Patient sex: F
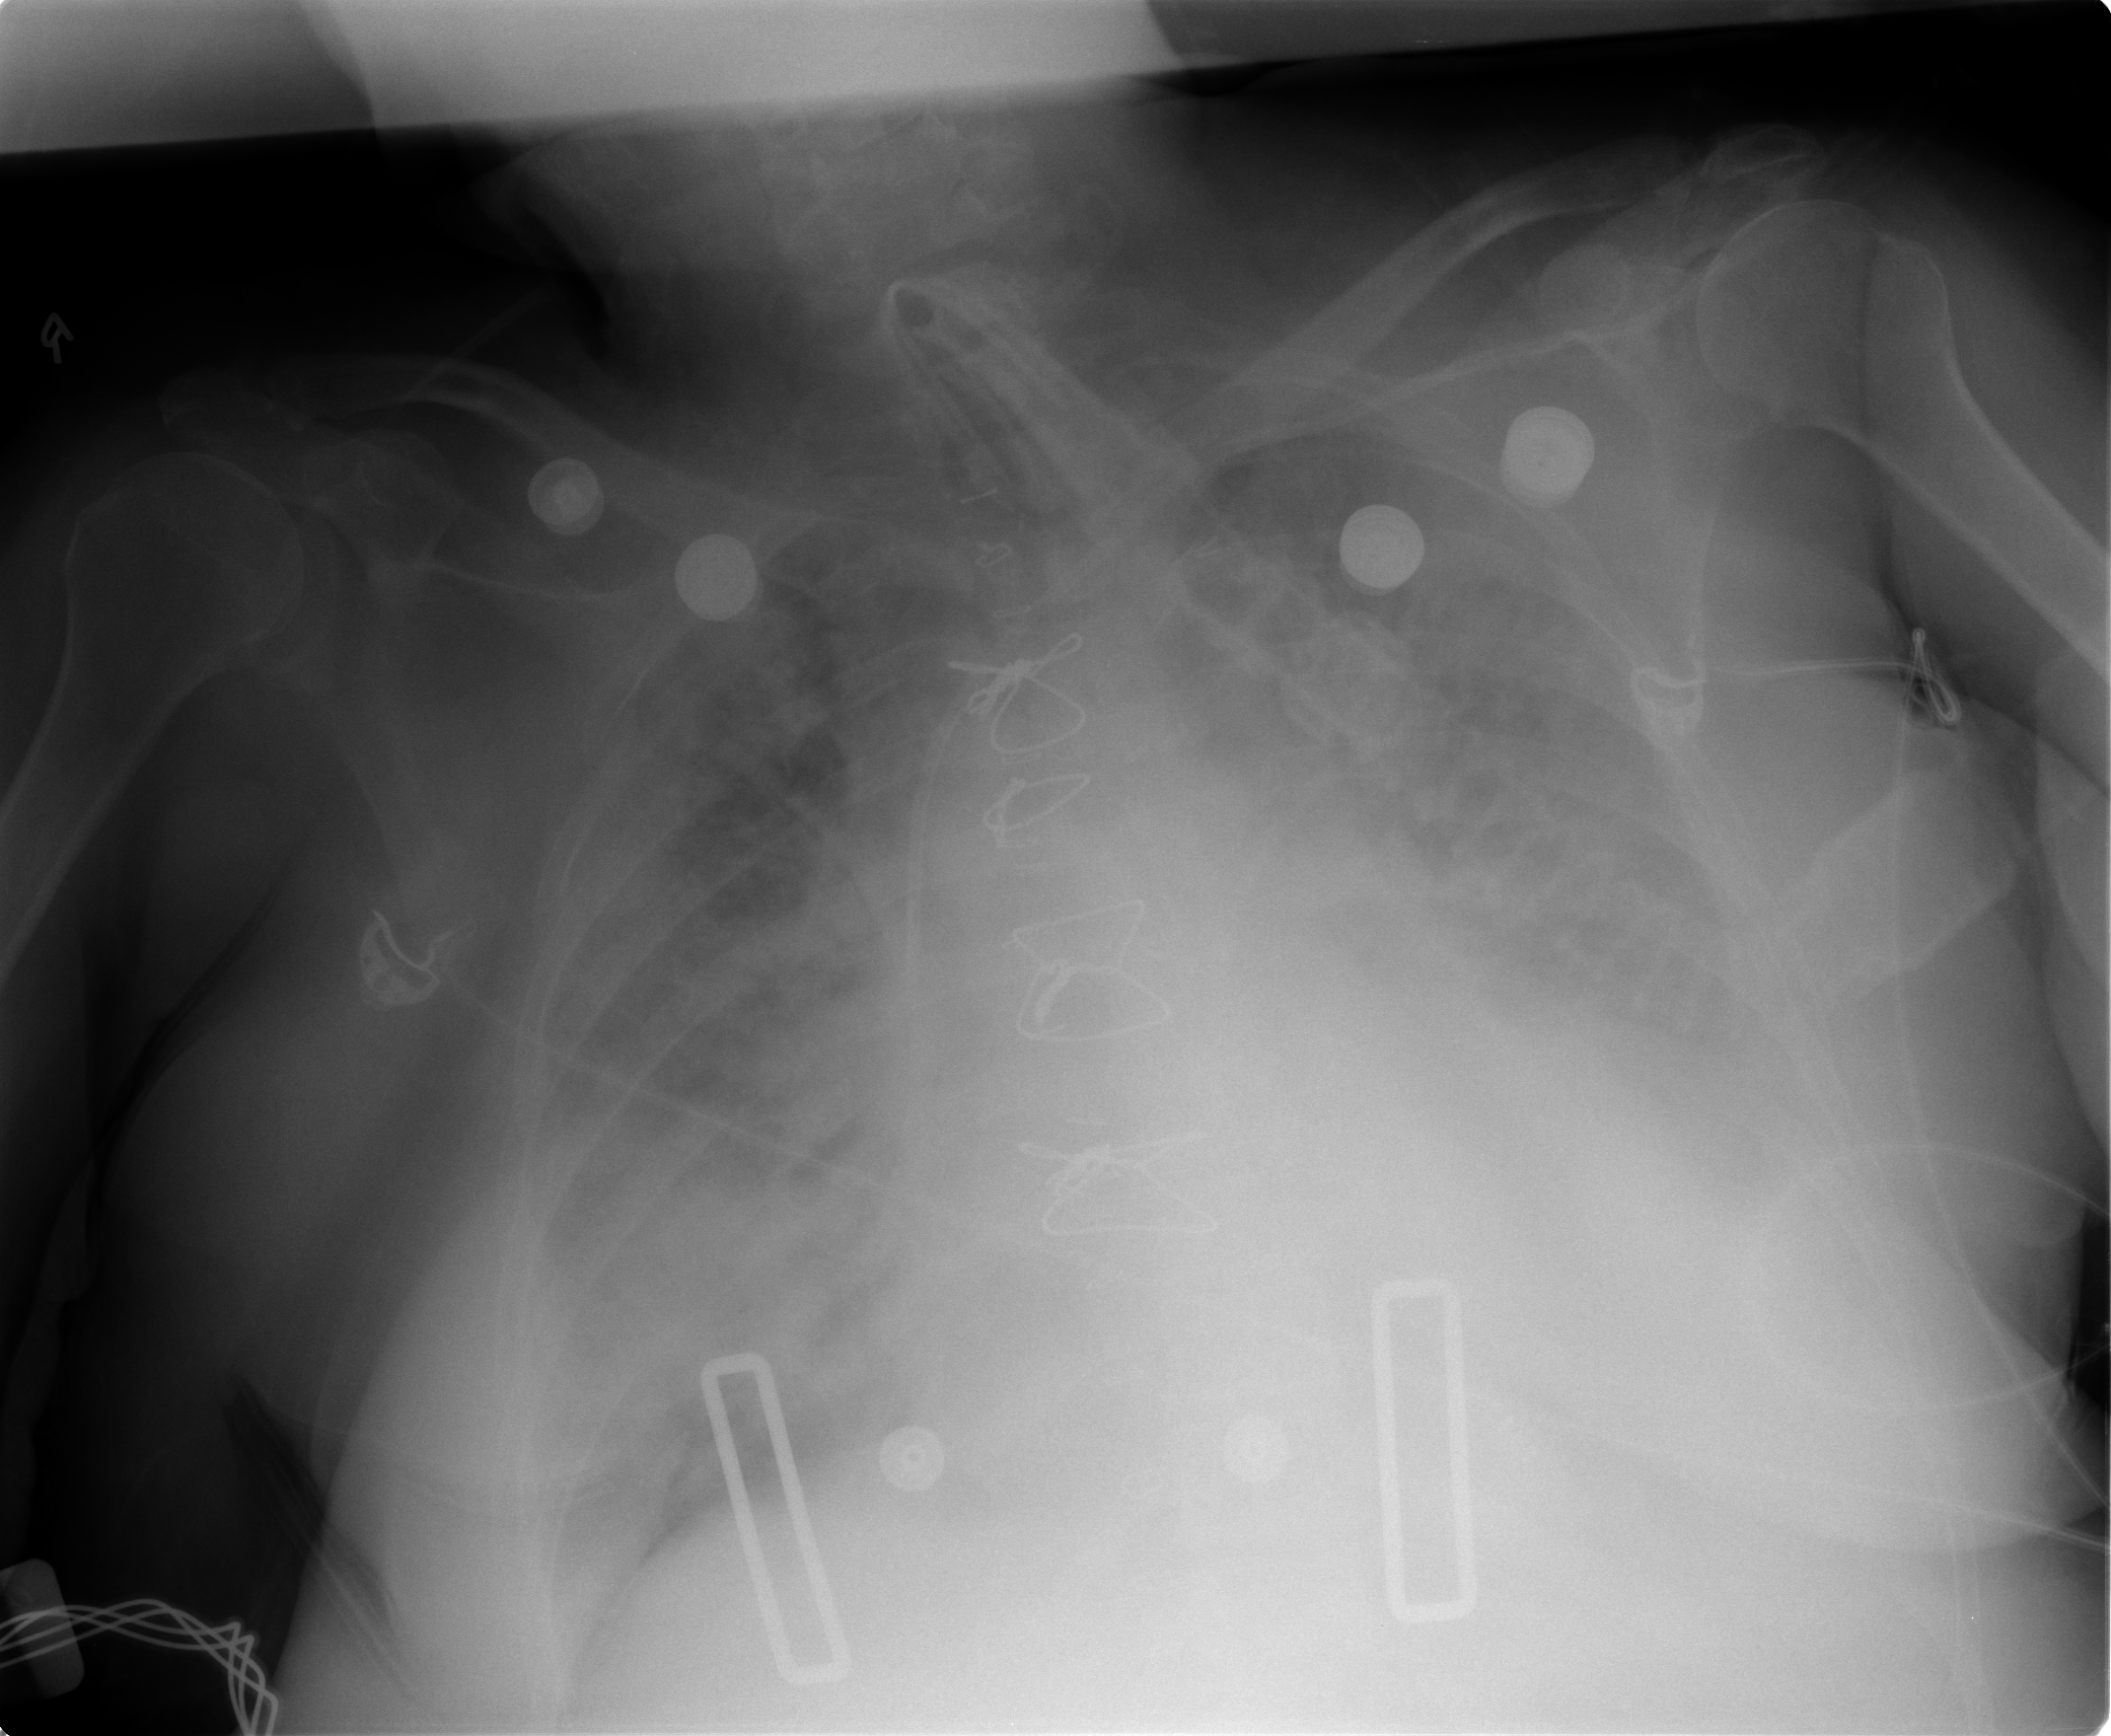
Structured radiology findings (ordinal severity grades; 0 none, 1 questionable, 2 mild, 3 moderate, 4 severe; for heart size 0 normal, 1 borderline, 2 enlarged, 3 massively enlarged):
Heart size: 2
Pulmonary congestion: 2
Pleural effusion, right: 2
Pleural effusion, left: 3
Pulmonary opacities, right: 3
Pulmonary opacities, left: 3
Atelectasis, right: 3
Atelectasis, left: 3